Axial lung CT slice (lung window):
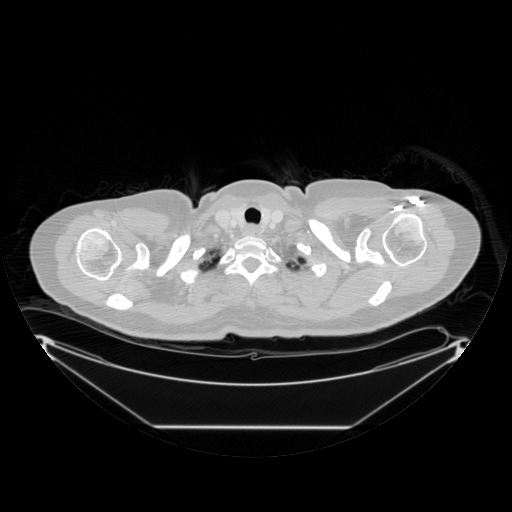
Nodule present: no